Question: I use AndroidAnnotations, and since a couple of days, Eclipse sometimes (not always) fails to compile code that uses classes generated by AndroidAnnotations (pre-compile generated code):
My example is:
My project has 'MainActivity', AndroidAnnotations creates an extended class 'MainActivity_' under .apt_generated.
Elsewhere in the 'DetailActivity', my code has a reference to MainActivity_:

My solution so far was to remove the code, compile, then add the code back. However, this is far from elegant. It also is quite annoying and time-consuming.
Am I missing some setting?
Does the order in the "Order and Export" page have any influence? I've tried to move the .apt_generated directory up and down, with no positive effect.
I was thinking that this is the same concept used by Android's resource class R. I never had any issues with code that use resources failing to compile.
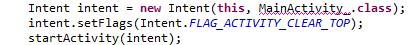
Answer: As per comments above from <URL> the anwser is:
<URL>